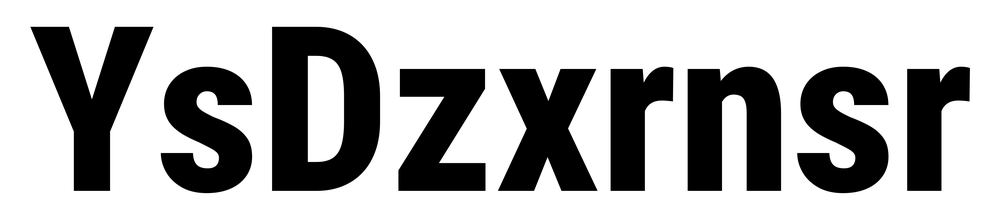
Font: Roboto_Condensed_ExtraBold